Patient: sex F, age 56
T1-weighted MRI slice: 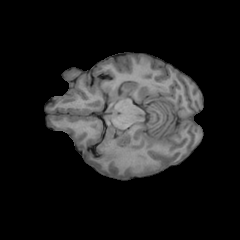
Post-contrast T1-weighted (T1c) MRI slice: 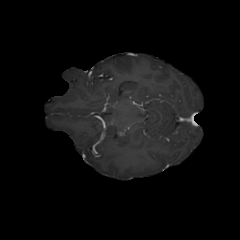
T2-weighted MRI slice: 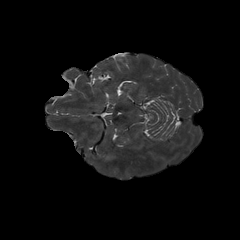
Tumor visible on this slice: yes
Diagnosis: Glioblastoma, IDH-wildtype
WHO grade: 4